Question: I am making a simple Snake game in Java, and i want to use an image rather than a g.drawOval for a cherry on my game board. The cherry's location in randomly generated each time the game loads, or the cherry is eaten.
If i use the g.fillOval method, the cherry gets drawn in the correct location every time, but if i use an image the cherry is being drawn in the incorrect location every time.
Here is an image of the drawn cherry with the EXACT same coordinates (i am using a Point to represent the cherry) but you can see the clear differences in location.
Here is the outcome of my code:

The red dot is the g.fillOval and is the for the cherry
The Cherry graphic is where my g.drawImage puts the cherry.
The X/Y for the above image is 'Cherry X/Y: 49 : 27'
This is the code which renders the game:
'''
import java.awt.Color;
import java.awt.Graphics;
import java.awt.Point;
import javax.swing.JPanel;
public class Render extends JPanel {
private static final Color BG = new Color(0);
private static final Color SNAKEBODY = new Color(<PHONE>);
private static final Color SNAKEHEAD = new Color(<PHONE>);
@Override
protected void paintComponent(Graphics g) {
super.paintComponent(g);
g.setColor(BG);
g.fillRect(0, 0, 800, 700);
Snake snake = Snake.snake;
g.setColor(SNAKEBODY);
for (Point point : snake.snakeParts) {
g.fillOval(point.x * Snake.SCALE, point.y * Snake.SCALE,
Snake.SCALE, Snake.SCALE);
}
g.setColor(SNAKEHEAD);
g.fillOval(snake.head.x * Snake.SCALE, snake.head.y * Snake.SCALE,
Snake.SCALE, Snake.SCALE);
g.setColor(Color.RED);
g.drawImage(snake.cherryImg, snake.cherry.x, snake.cherry.y, snake.cherryImg.getWidth(null), snake.cherryImg.getHeight(null), null);
g.fillOval(snake.cherry.x * 10, snake.cherry.y * 10,10, 10);
//debug line
System.out.println("Cherry X/Y: " + snake.cherry.x + " : " + snake.cherry.y);
String string = "Score: " + snake.score + ", Length: "
+ snake.snakeSize;
g.setColor(Color.white);
//simple math to center ish text.
g.drawString(string, (int) (getWidth() / 2 - string.length() * 2.5f),
10);
string = "Game Over!";
if (snake.over){
g.drawString(string,
(int) (getWidth() / 2 - string.length() * 2.5f),
(int) snake.dim.getHeight() / 4);
}
string = "Paused!";
{
if (snake.paused && !snake.over){
g.drawString(string,
(int) (getWidth() / 2 - string.length() * 2.5f),
(int) snake.dim.getHeight() / 4);
}
}
}
}
'''
Can andy body see why there is differences in the drawing on these lines:
'''
g.drawImage(snake.cherryImg, snake.cherry.x, snake.cherry.y,snake.cherryImg.getWidth(null), snake.cherryImg.getHeight(null), null);
g.fillOval(snake.cherry.x * 10, snake.cherry.y * 10, 10, 10);
//debug line
System.out.println("Cherry X/Y: " + snake.cherry.x + " : " + snake.cherry.y);
'''
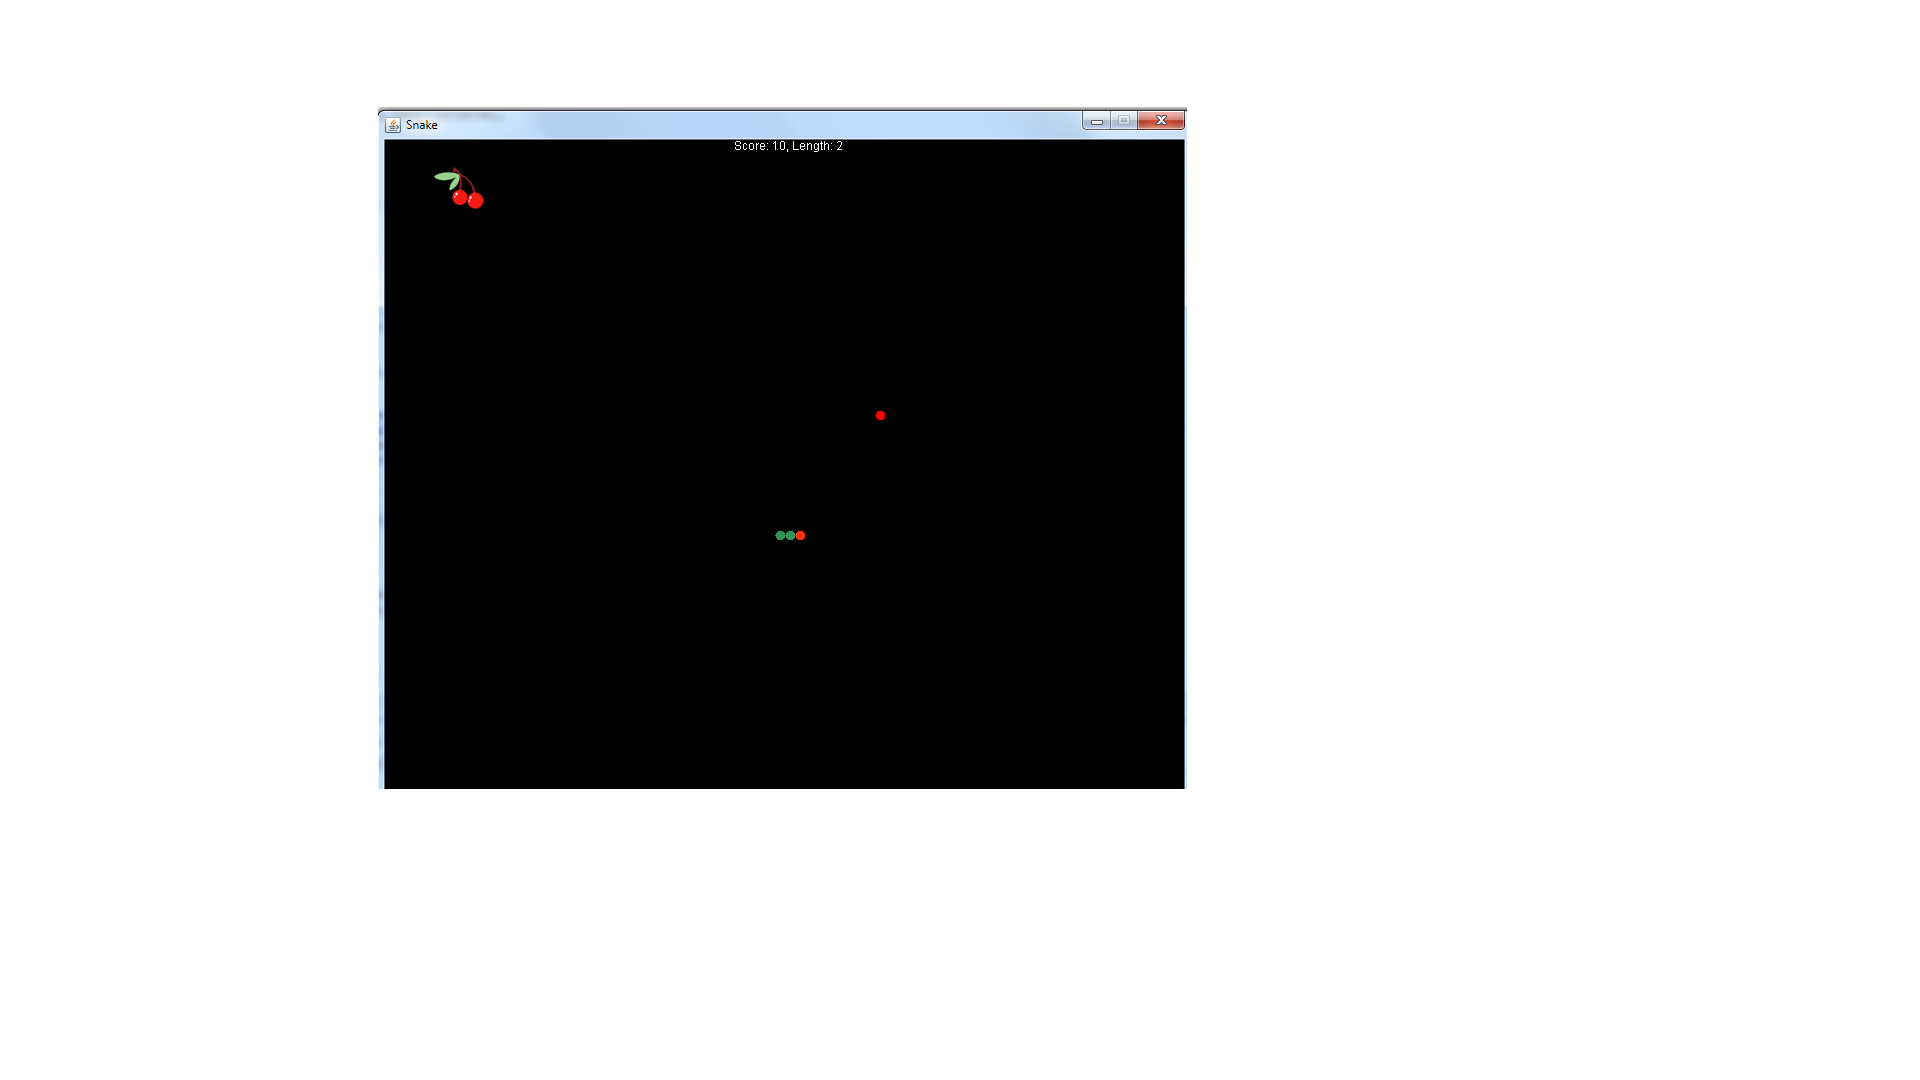
Answer: Look at your two positions.
Your fill oval is happening at 'snake.cherry.x*10' while the image is drawn at 'snake.cherry.x' (SAME FOR Y)
Thats why the image is at 49,27 and the dot is at 490,270